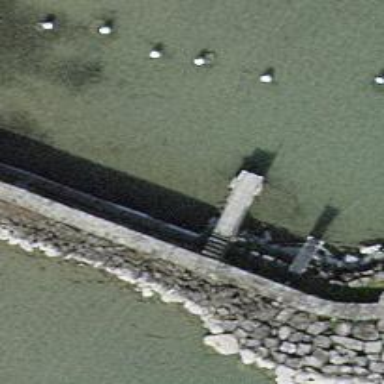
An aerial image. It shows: Man-made pier.